Field crop: maize
Growth stage: 1
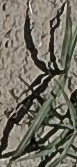
Species: sorghum